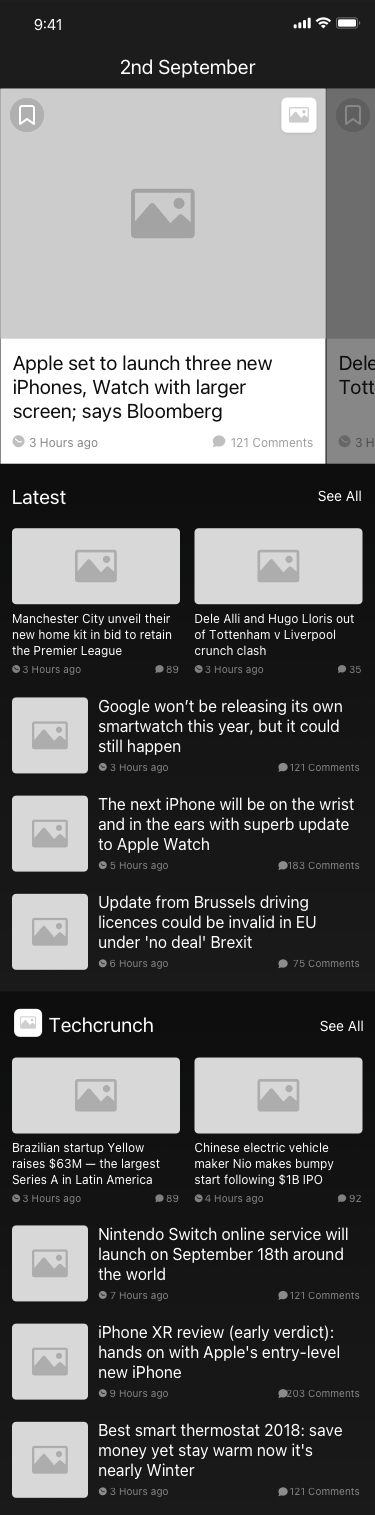
Text in this UI design:
See All
Techcrunch
See All
Latest